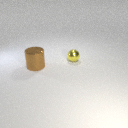
small yellow metal sphere behind large brown metal cylinder